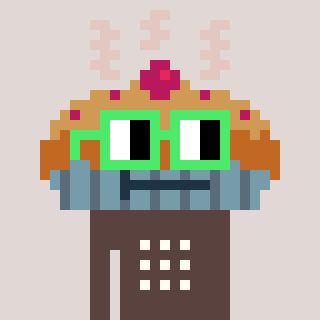
a pixel art character with square light green glasses, a pie-shaped head and a darkbrown-colored body on a warm background